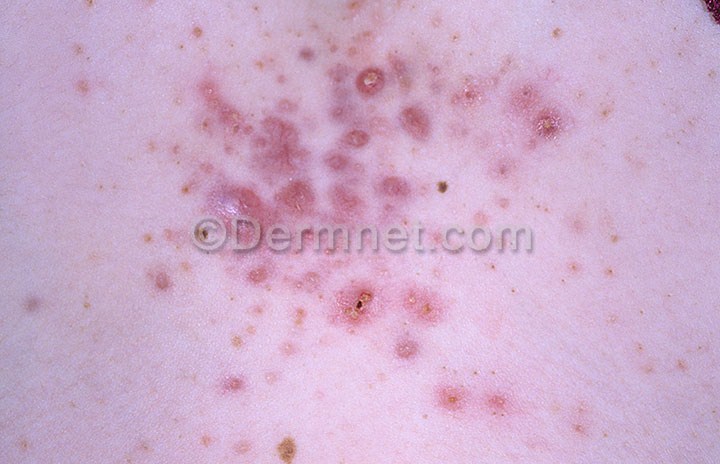
Disease: Acne and Rosacea Photos